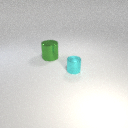
small cyan metal cylinder in front of large green metal cylinder